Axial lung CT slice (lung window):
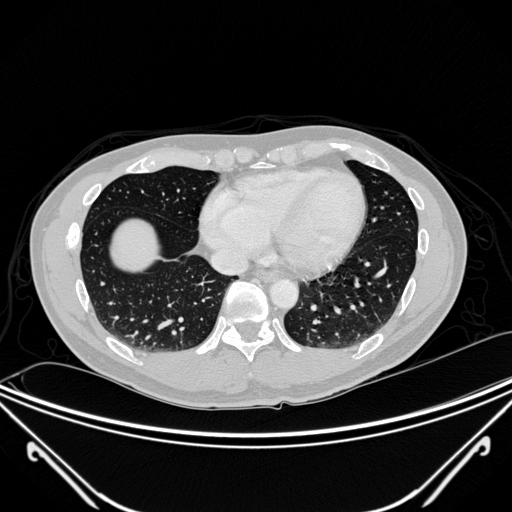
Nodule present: no